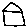
Label: house